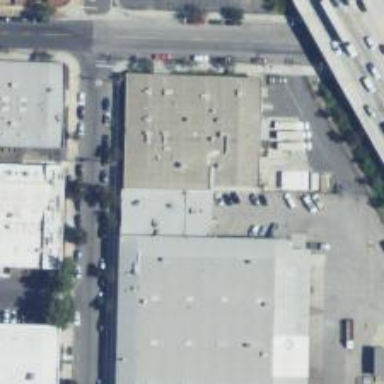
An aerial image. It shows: Industrial building.